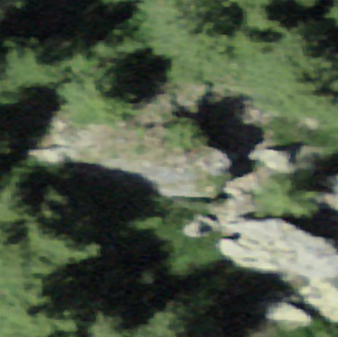
Label: bouldering_area